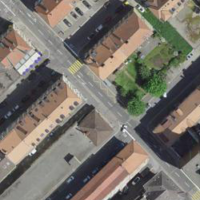
EUNIS habitat code: 54
Species observed at this site:
Turdus merula